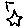
Label: star